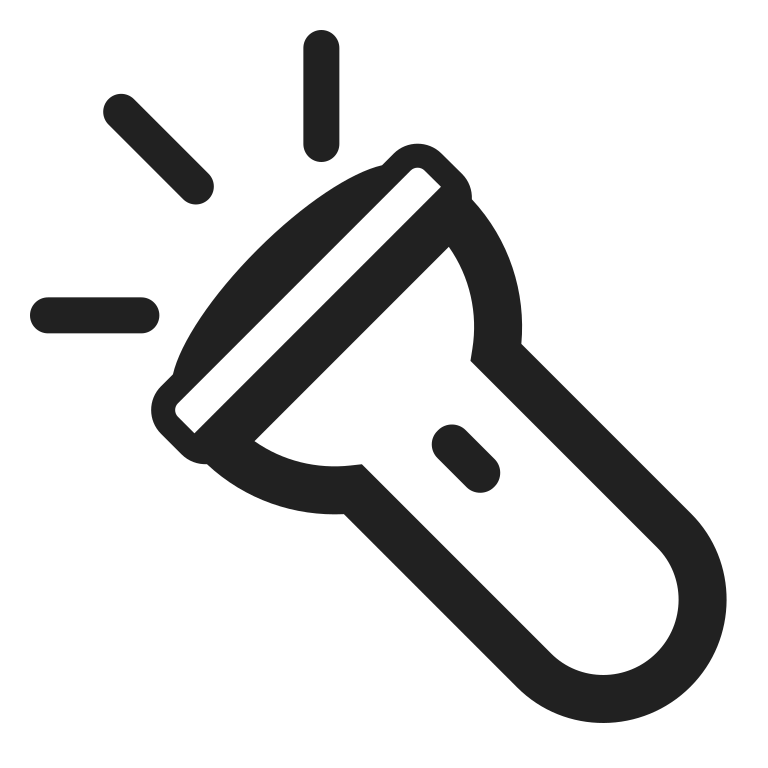
flashlight high contrast